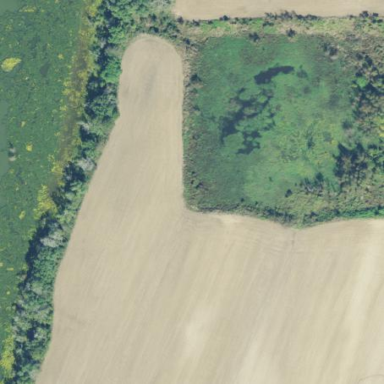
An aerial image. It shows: Fen wetland area.